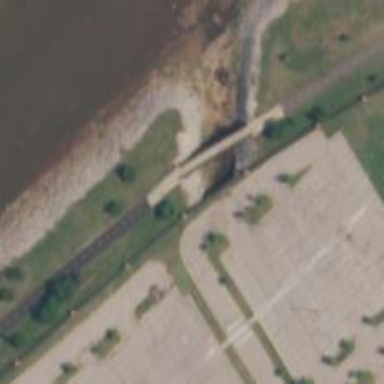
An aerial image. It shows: Bridge over cycleway.